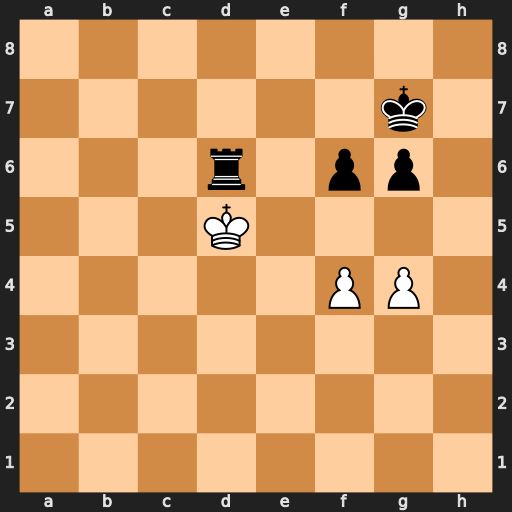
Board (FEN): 8/6k1/3r1pp1/3K4/5PP1/8/8/8
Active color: w
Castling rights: -
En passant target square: -
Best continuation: Kxd6 f5 g5